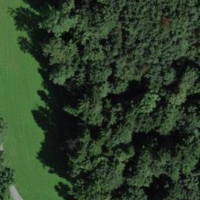
EUNIS habitat code: 41
Species observed at this site:
Rubus caesius